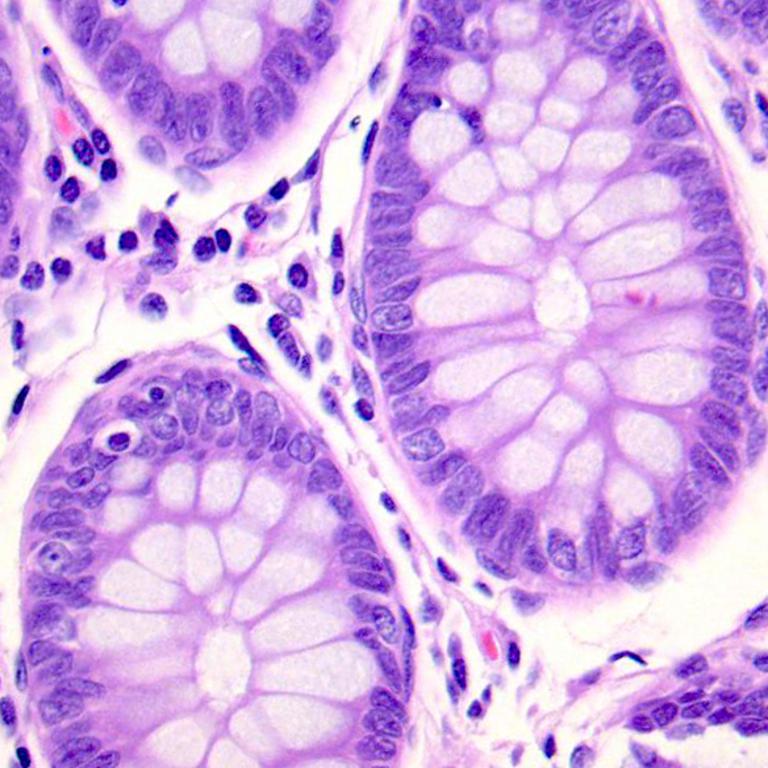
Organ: colon
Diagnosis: benign